Aerial crown-view tile of a tropical tree (Barro Colorado Island, Panama), acquired 20240918:
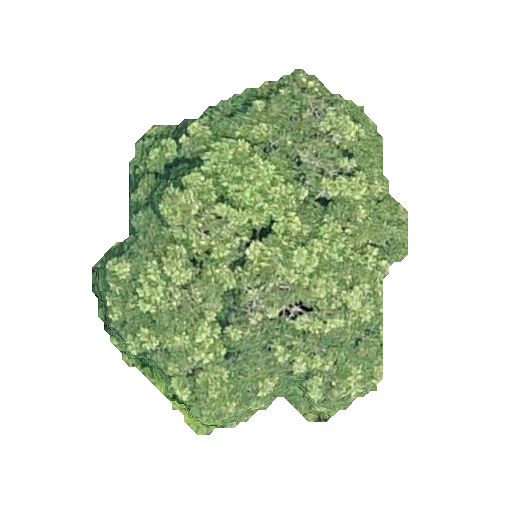
Species: Dipteryx oleifera
GBIF accepted scientific name: Dipteryx oleifera
Crown area: 126.814 m²